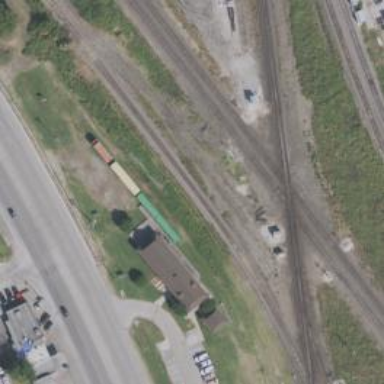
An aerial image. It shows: Preserved railway.